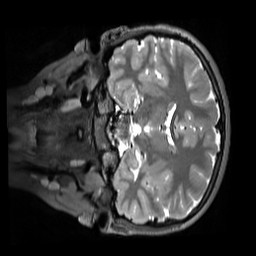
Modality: T2w
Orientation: coronal
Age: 10
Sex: male
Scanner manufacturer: siemens
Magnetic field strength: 3 T
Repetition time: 3.2 s
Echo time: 0.408 s